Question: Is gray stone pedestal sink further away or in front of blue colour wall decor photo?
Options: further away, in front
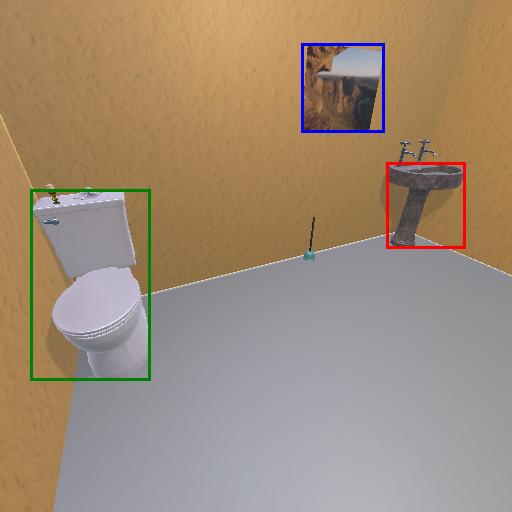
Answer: further away